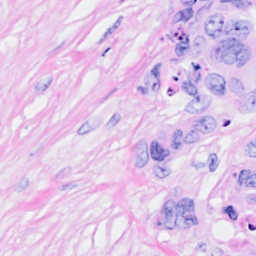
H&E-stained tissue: Breast